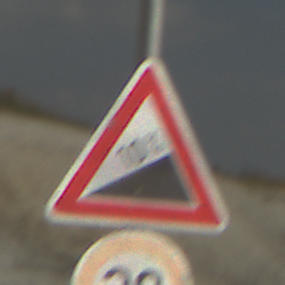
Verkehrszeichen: Steigung10
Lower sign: Geschwindigkeit30
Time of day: MorningAfternoon
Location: Outdoor (Beach)
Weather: PartlyCloudy
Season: NotSpecified
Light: Natural